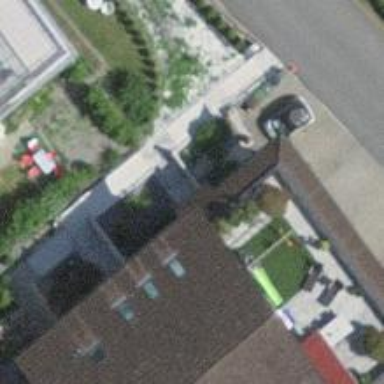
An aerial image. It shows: Set of steps on the road.